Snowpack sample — Buffalo Mountain, Silverthorne, Colorado, USA (2/22/26, 2:02 PM MST)
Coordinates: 39.622, -106.113
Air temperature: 33 °F
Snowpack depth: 63 cm
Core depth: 50 cm
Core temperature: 28.4 °F
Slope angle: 11°, slope face: 116°
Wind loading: low
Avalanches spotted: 0
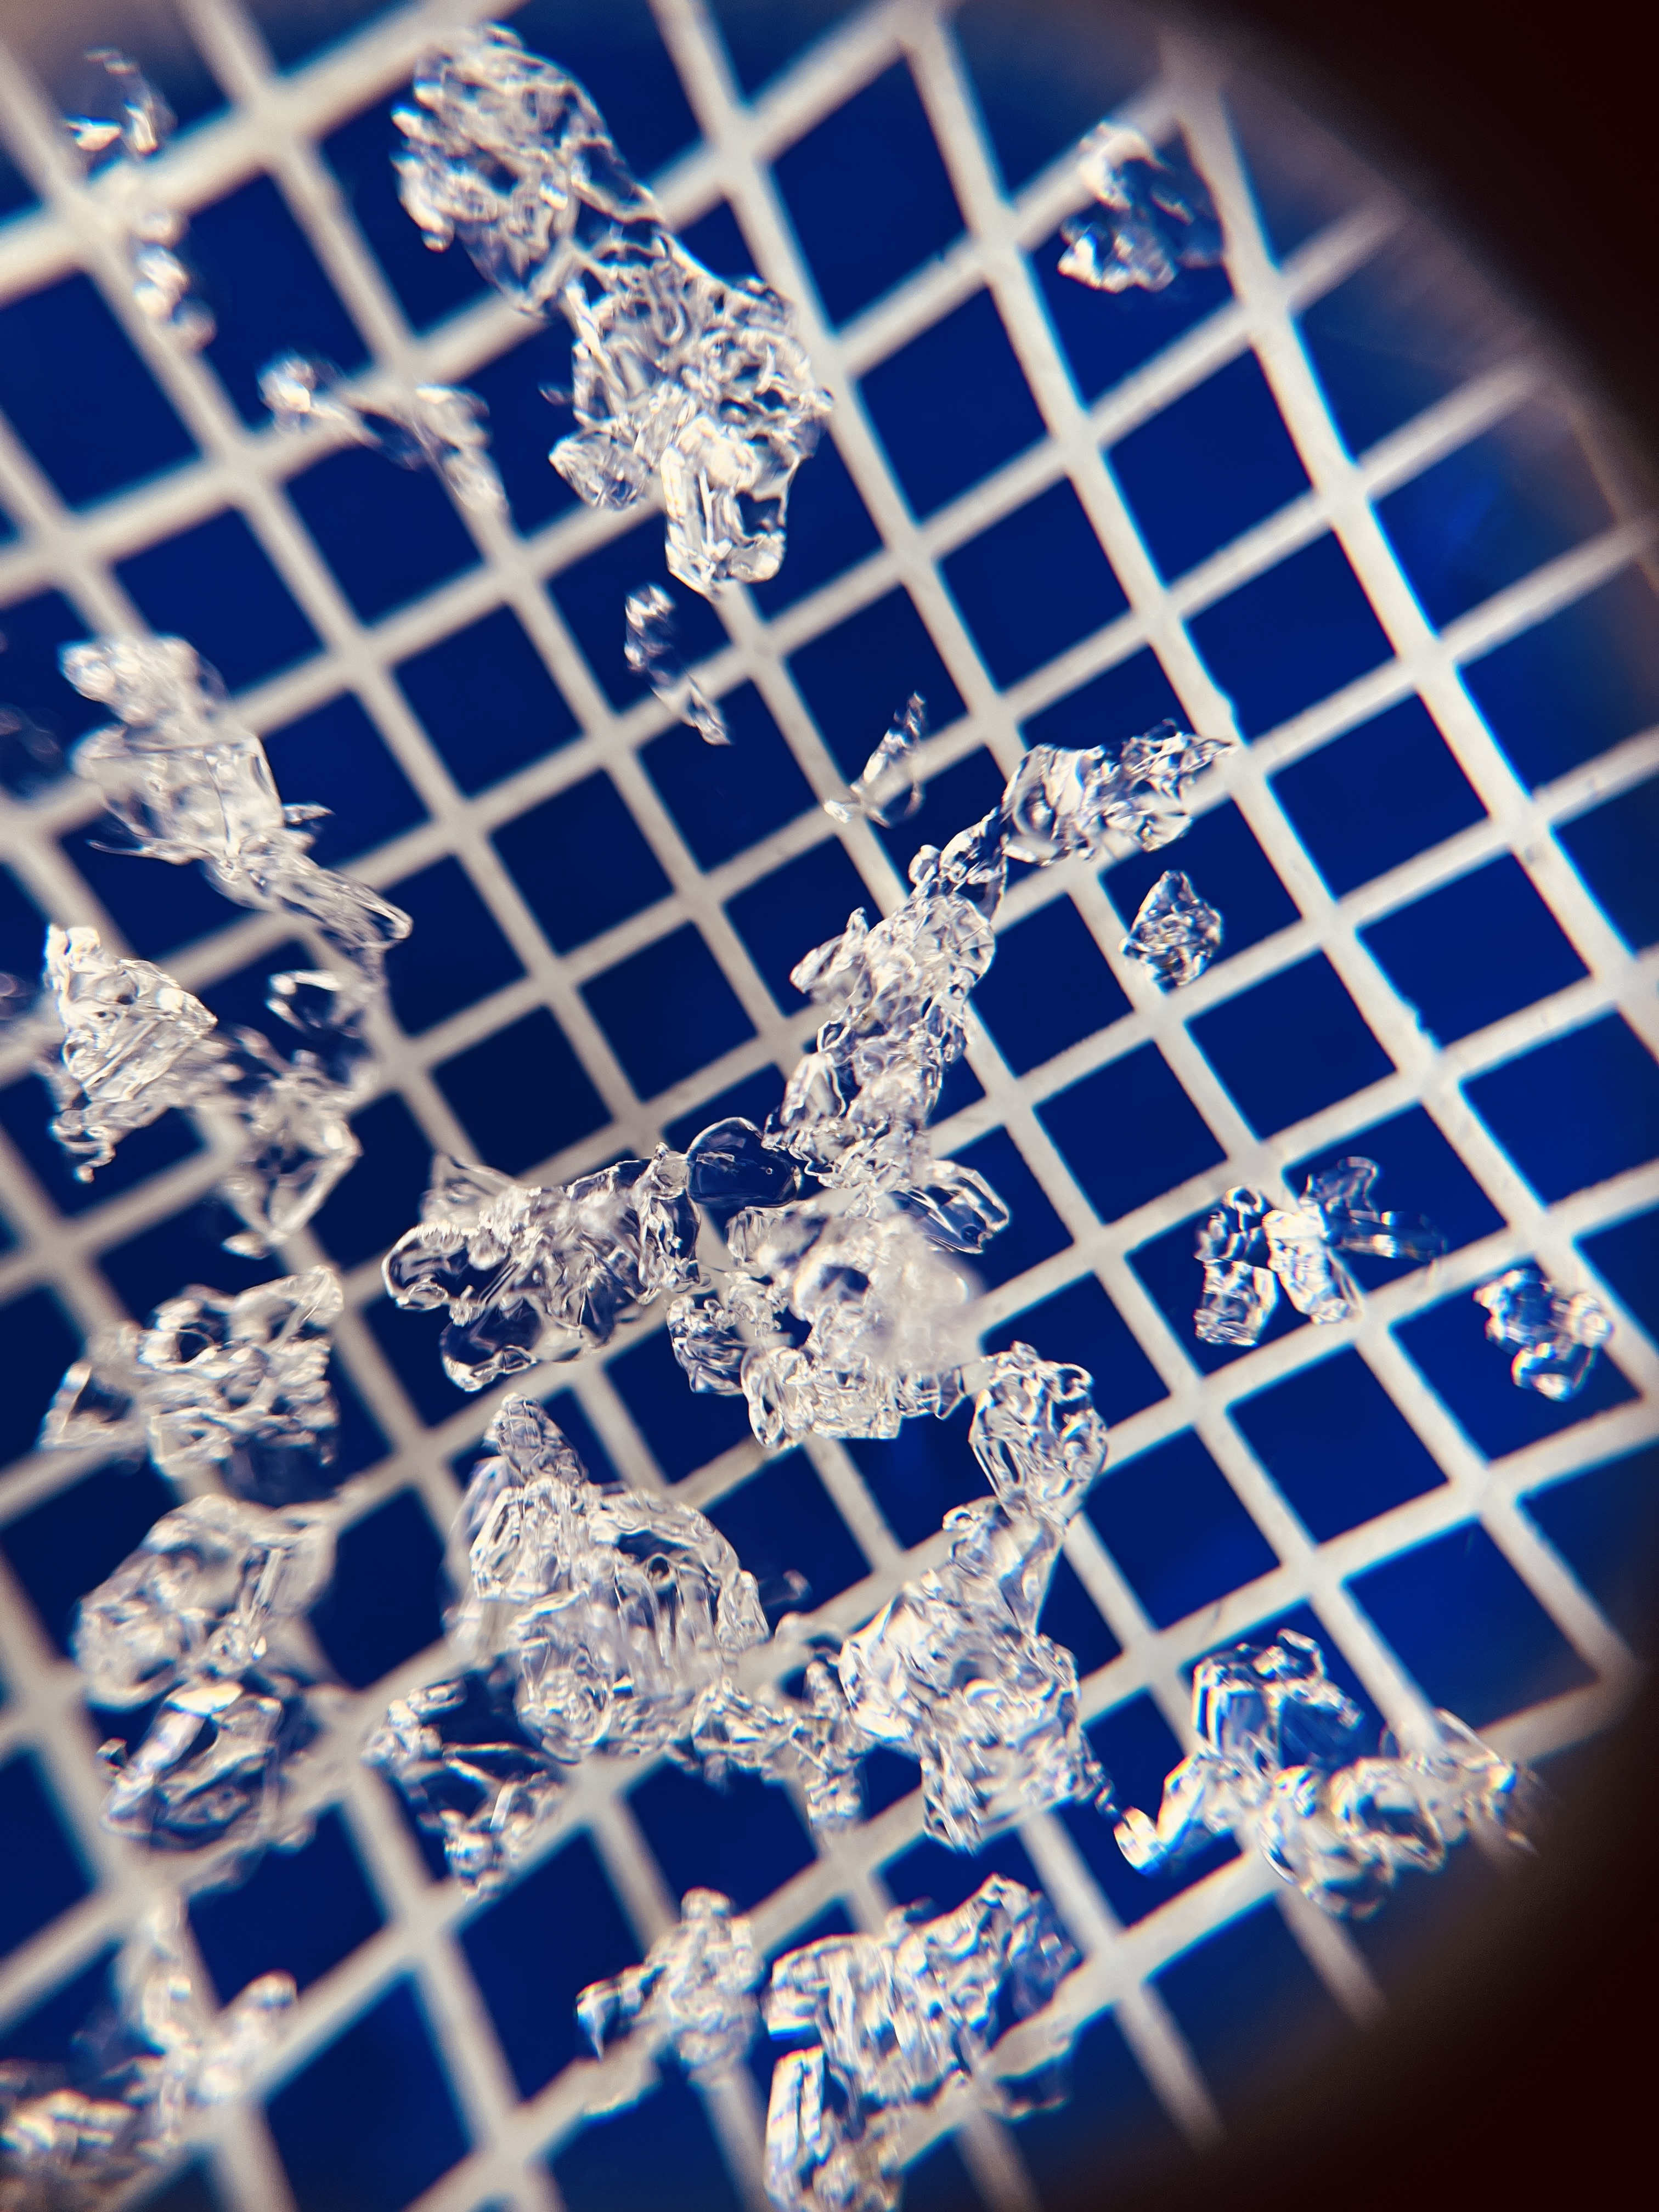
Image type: magnified_profile
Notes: In a firebreak similar to site 1, minimal wind loading with no spotted avalanches (not many faces in view though)